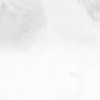
Label: not_dusty